Question: firstly excuse me for terrible naming with the subject.
I have the following layout setup:
'''
<RelativeLayout xmlns:android="http://schemas.android.com/apk/res/android"
xmlns:tools="http://schemas.android.com/tools"
android:layout_width="match_parent"
android:layout_height="match_parent"
tools:context=".PersonDetails" >
<FrameLayout
android:id="@+id/bannerLayout"
android:layout_width="fill_parent"
android:layout_height="fill_parent">
<ImageView
android:id="@+id/coverImage"
android:layout_width="fill_parent"
android:layout_height="wrap_content"
android:scaleType="fitStart"
android:src="@drawable/default_cover">
</ImageView>
<ImageView
android:id="@+id/thumbImage"
android:layout_width="wrap_content"
android:layout_height="wrap_content"
android:gravity="left|bottom"
android:scaleType="fitStart"
android:src="@drawable/fingerprint_ic" />
</FrameLayout>
<TextView
android:id="@+id/textName"
android:layout_width="wrap_content"
android:layout_height="wrap_content"
android:text="Large Text"
android:textColor="#55FF55"
android:textAppearance="?android:attr/textAppearanceLarge" />
</RelativeLayout>
'''
What i am trying to achieve is to have a banner (much like facebook cover that spans across the top of the screen). And have a thumbnail photo at the corner left of the banner.
The height of the banner should only takes up about 1/4 of the height of the screen. Since i would need the rest of the space for other components.
Immediately below the banner i would like to have a TextView (on the leftside) and a button on the rightside.
So far i can only able to put the thumbnail on top of the banner, but i don't know how to place it on the lower left (i could set it using marginTop but, i believe this is not the correct way of doing it).
Does anyone know how to achieve this? Thanks.
EDIT #1:
Here is the UI

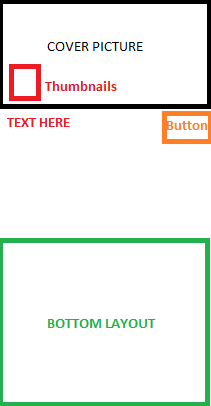
Answer: From your description i think you want to make something like this:
I used a linearlayout with 2 layouts as content. Using the android:layout_weight attribute we can make the top layout take up 1/4th of the space, while the bottom layout has the rest to use.
Then to position the icon in the top layout we use alignParentBottom to make it stick to the bottom.
'''
<LinearLayout xmlns:android="http://schemas.android.com/apk/res/android"
xmlns:tools="http://schemas.android.com/tools"
android:layout_width="match_parent"
android:layout_height="match_parent"
tools:context=".PersonDetails"
android:orientation="vertical">
<RelativeLayout
android:id="@+id/bannerLayout"
android:layout_width="fill_parent"
android:layout_height="0dp"
android:layout_weight="1">
<ImageView
android:id="@+id/coverImage"
android:layout_width="fill_parent"
android:layout_height="match_parent"
android:scaleType="fitXY"
android:src="@drawable/default_cover"></ImageView>
<ImageView
android:id="@+id/thumbImage"
android:layout_width="wrap_content"
android:layout_height="wrap_content"
android:layout_alignParentBottom="true"
android:scaleType="fitStart"
android:src="@drawable/fingerprint_ic" />
</RelativeLayout>
<RelativeLayout
android:layout_width="wrap_content"
android:layout_height="0dp"
android:layout_weight="3"
android:layout_margin="10dp">
<TextView
android:id="@+id/textName"
android:layout_width="wrap_content"
android:layout_height="wrap_content"
android:textSize="40dp"
android:text="Large Text"
android:textColor="#55FF55"
android:textAppearance="?android:attr/textAppearanceLarge" />
<Button
android:layout_width="wrap_content"
android:layout_height="wrap_content"
android:text="New Button"
android:id="@+id/button"
android:layout_alignParentEnd="true"/>
</RelativeLayout>
</LinearLayout>
'''